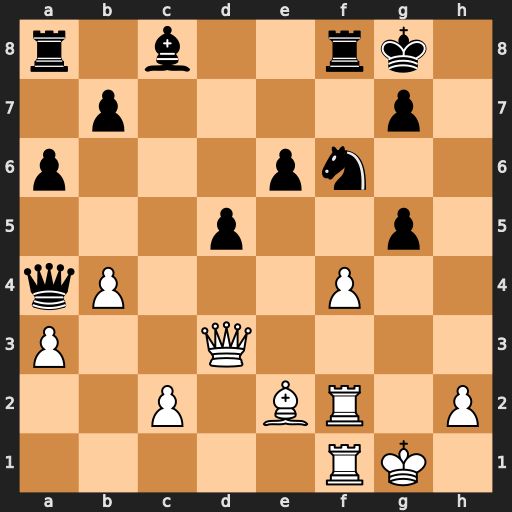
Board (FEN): r1b2rk1/1p4p1/p3pn2/3p2p1/qP3P2/P2Q4/2P1BR1P/5RK1
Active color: w
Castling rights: -
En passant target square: -
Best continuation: fxg5 Nh7 Rxf8+ Nxf8 Bh5 g6 Bxg6